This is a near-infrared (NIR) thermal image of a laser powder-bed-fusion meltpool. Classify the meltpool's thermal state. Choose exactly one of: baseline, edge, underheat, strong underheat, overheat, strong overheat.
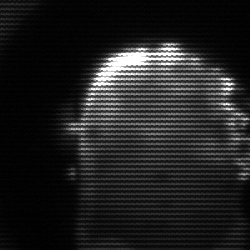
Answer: baseline